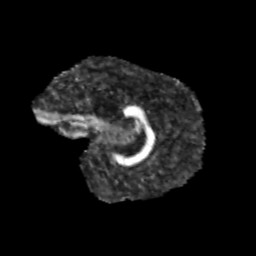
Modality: FA
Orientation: sagittal
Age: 13
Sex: female
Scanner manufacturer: siemens
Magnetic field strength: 3 T
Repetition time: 3.8 s
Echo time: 0.07 s